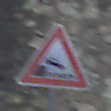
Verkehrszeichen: Ufer
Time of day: MorningAfternoon
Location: Outdoor (Suburban)
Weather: PartlyCloudy
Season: NotSpecified
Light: Natural